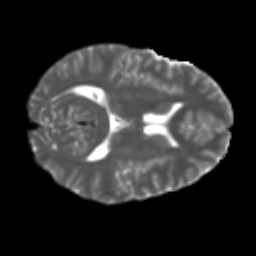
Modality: T2w
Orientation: axial
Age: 26
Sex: male
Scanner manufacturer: ge
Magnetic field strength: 3 T
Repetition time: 7.8 s
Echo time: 0.0609 s